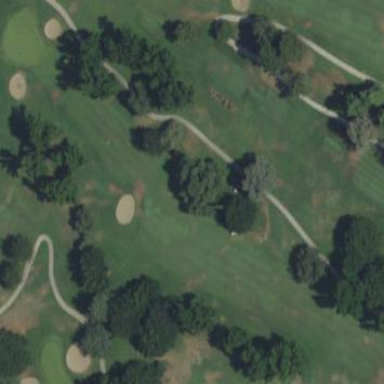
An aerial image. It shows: Golf fairway in the image.